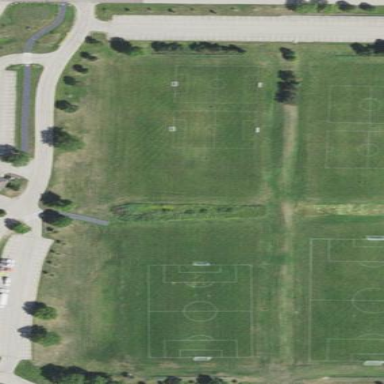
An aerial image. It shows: Soccer pitch for outdoor sports and leisure activities.